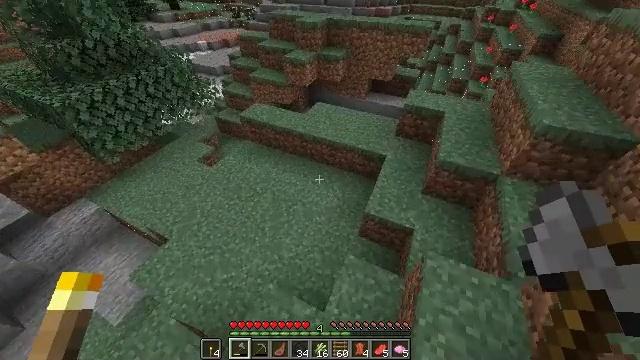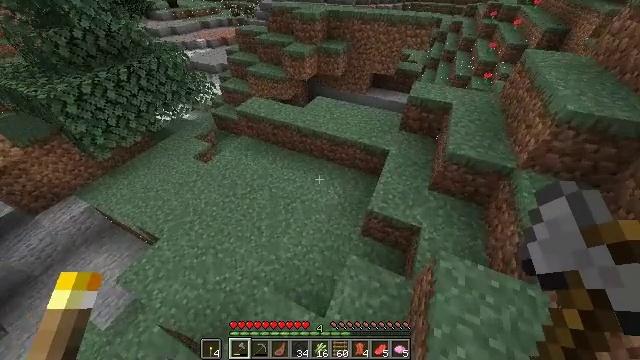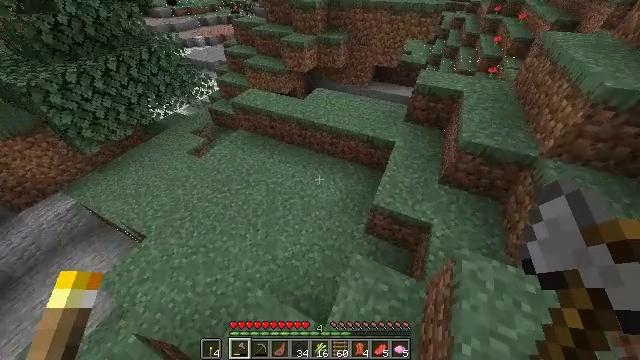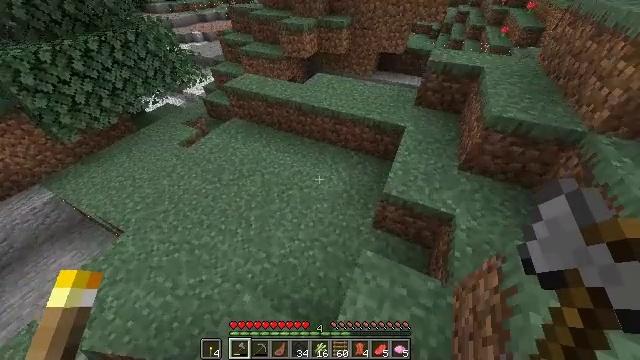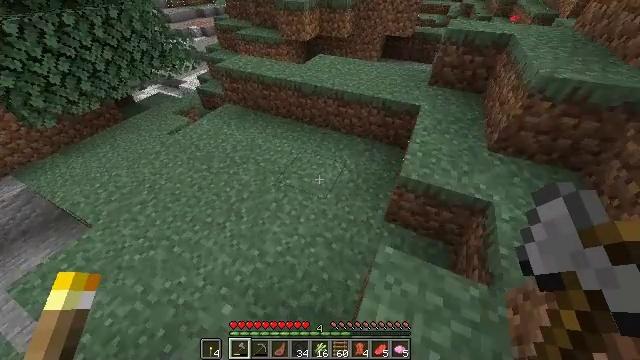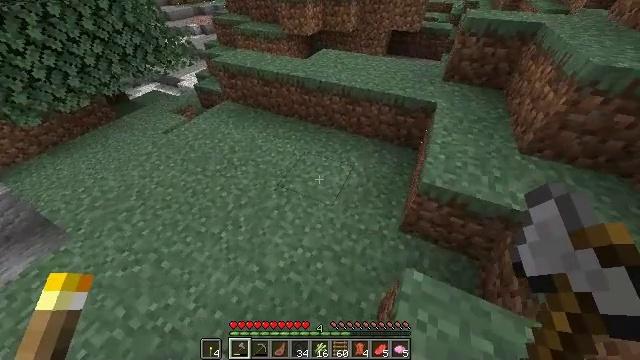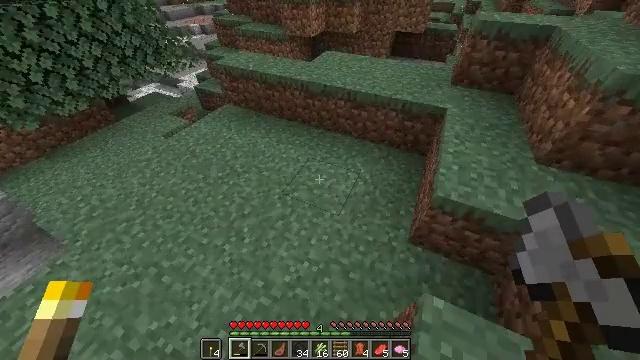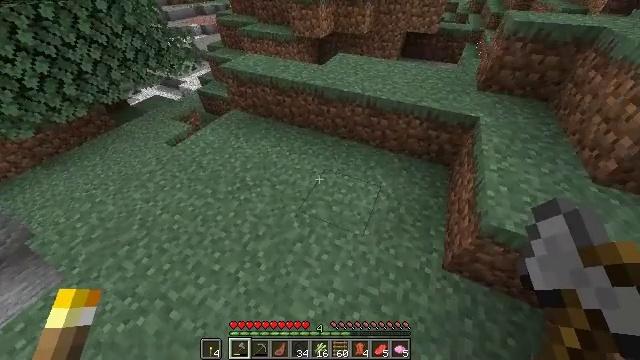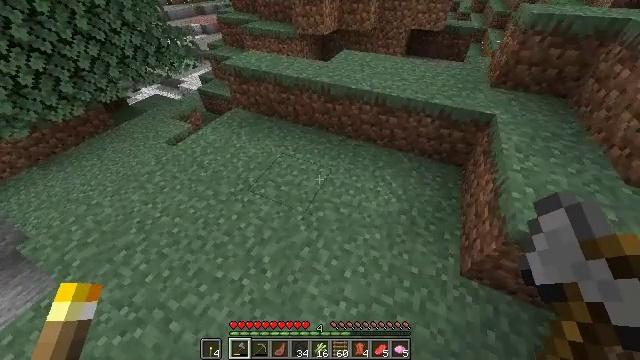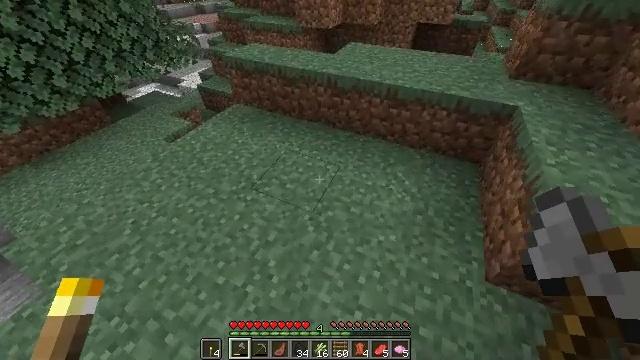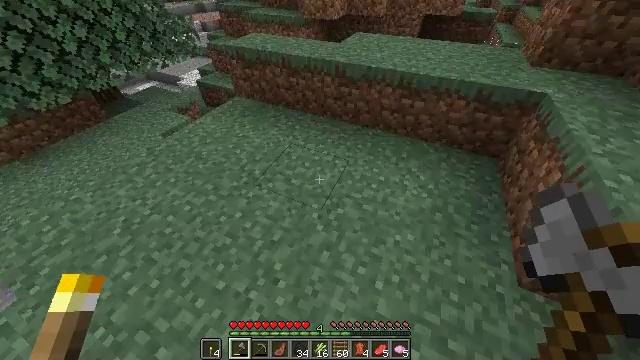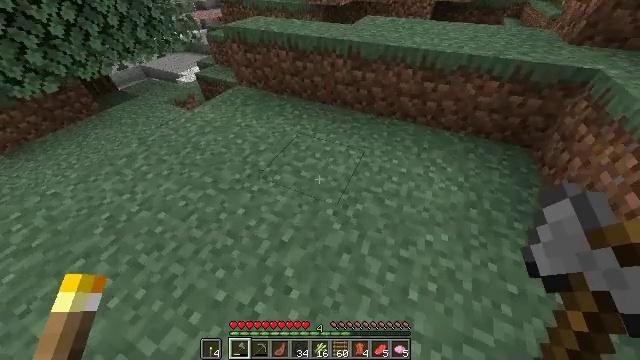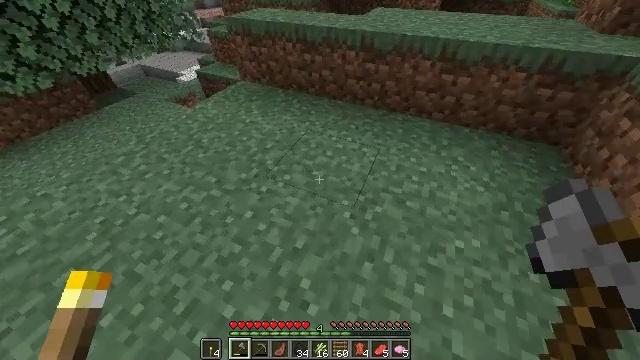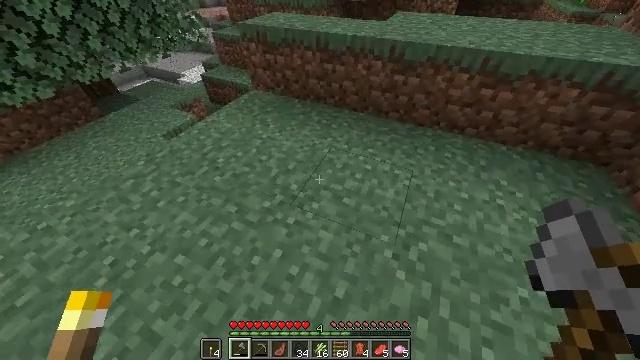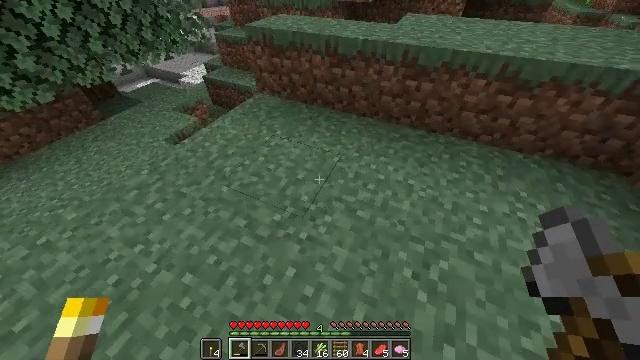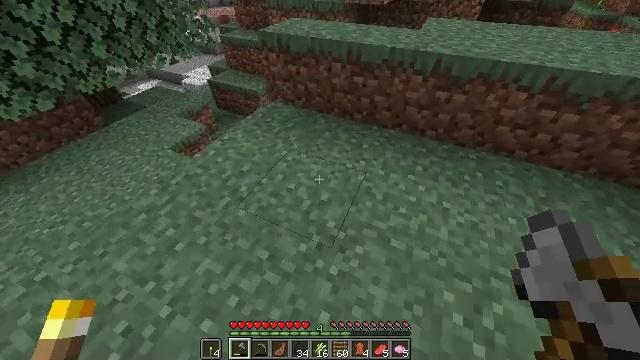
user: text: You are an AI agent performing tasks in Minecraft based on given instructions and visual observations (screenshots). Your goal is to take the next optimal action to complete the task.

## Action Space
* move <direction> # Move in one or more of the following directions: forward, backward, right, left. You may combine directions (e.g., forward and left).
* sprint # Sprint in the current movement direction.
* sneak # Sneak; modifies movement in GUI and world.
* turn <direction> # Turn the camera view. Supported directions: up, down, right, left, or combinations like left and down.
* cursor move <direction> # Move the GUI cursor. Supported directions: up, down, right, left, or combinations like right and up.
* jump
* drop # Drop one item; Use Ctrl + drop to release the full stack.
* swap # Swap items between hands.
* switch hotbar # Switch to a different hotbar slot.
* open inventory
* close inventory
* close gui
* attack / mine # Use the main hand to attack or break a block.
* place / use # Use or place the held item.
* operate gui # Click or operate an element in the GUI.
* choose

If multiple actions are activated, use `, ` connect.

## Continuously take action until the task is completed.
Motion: motion action
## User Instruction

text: Kill the cow.
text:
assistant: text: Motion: move forward and move left, sprint
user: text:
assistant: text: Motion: move forward and move left, sprint
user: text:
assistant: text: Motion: move forward and move left, sprint
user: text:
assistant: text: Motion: move forward and move left, sprint
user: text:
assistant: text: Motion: move forward and move left, sprint
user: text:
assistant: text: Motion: move forward and move left, sprint
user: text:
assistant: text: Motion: move forward and move left, sprint
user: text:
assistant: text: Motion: move forward and move left, sprint
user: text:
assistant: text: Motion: move forward and move left, sprint
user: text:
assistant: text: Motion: move forward and move left, sprint
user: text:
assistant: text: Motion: move forward and move left, sprint
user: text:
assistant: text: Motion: move forward and move left, sprint
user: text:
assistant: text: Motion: move forward and move left, sprint
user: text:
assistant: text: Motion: move forward and move left, sprint
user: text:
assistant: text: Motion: move forward and move left, sprint
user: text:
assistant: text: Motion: move forward and move left, sprint
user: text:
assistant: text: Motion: move forward and move left, sprint
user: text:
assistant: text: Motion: move forward and move left, sprint
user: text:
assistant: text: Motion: move forward, sprint
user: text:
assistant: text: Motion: move forward, sprint
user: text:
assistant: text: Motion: move forward, sprint
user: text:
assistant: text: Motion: move forward, sprint
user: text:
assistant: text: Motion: move forward, sprint
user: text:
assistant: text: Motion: move forward and move left, sprint
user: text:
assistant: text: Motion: move forward and move left, sprint
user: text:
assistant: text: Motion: move forward and move left, sprint
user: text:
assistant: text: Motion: move forward and move left, sprint
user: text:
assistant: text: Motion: move forward and move left, sprint
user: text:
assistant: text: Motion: move forward and move left, sprint
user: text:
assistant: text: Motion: move forward and move left, sprint